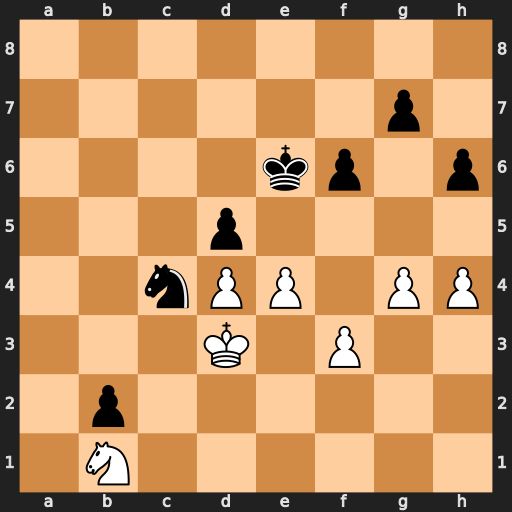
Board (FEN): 8/6p1/4kp1p/3p4/2nPP1PP/3K1P2/1p6/1N6
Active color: w
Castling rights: -
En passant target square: -
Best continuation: exd5+ Kxd5 Nc3+